【题型】解答题　【知识点】平面几何　【难度】easy
已知：如图, $\triangle ABC$ 中, $AB = 15$, $BC = 14$, $\sin B = \frac{4}{5}$, $AD \perp BC$ 于 $D$。

(1) 求 $AC$ 的长；

(2) 如果点 $E$ 是边 $AC$ 的中点, 求 $\cot \angle EBC$ 大小。

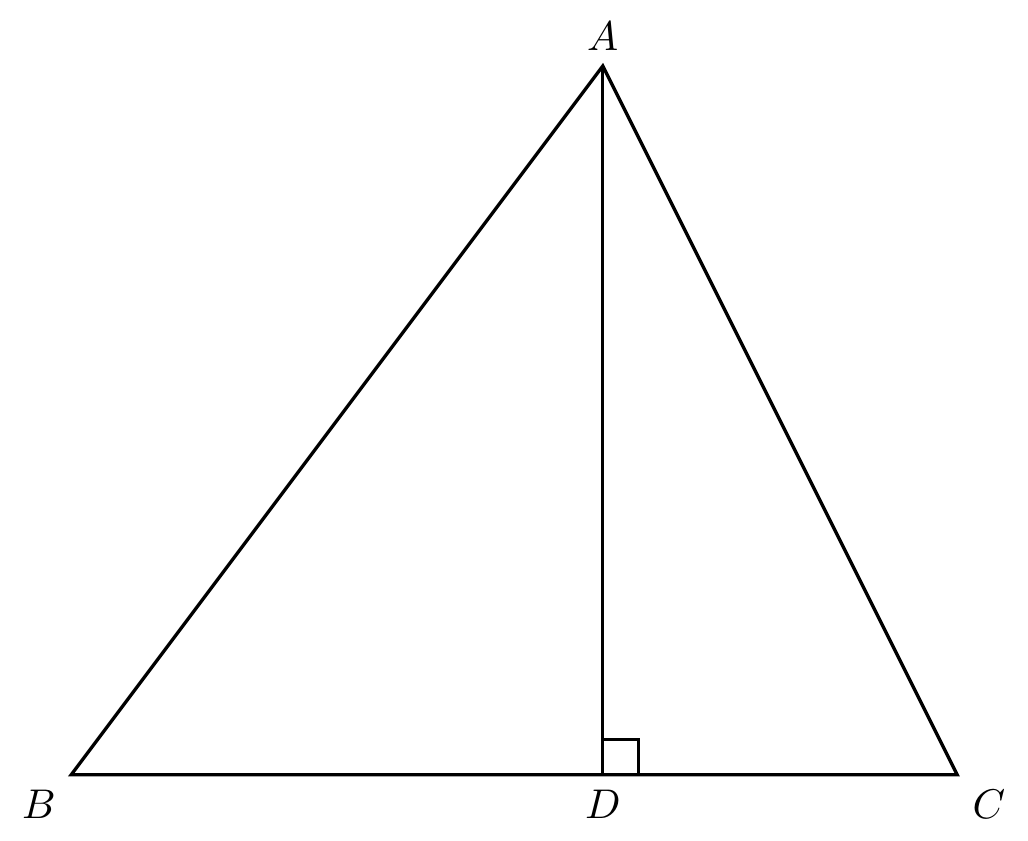
【解答】
解：(1) $\because$ $\sin \angle ABC = \frac{AD}{BA} = \frac{4}{5}$,

$\because$ $AB = 15$,

$\therefore$ $AD = 12$,

$\therefore$ $BD = \sqrt{AB^2 - AD^2} = 9$,

$\therefore$ $CD = BC - BD = 14 - 9 = 5$,

$\therefore$ $AC = \sqrt{AD^2 + CD^2} = 13$；

(2) 过 $E$ 作 $EH \perp CD$ 于 $H$,

$\because$ $AD \perp BC$,

$\therefore$ $EH // AD$,

$\therefore$ $\triangle ADC \sim \triangle EHC$,

$\therefore$ $AE : EC = DH : HC$,

$\because$ 点 $E$ 是边 $AC$ 的中点,

$\therefore$ $AE = EC$,

$\therefore$ $DH = CH = \frac{1}{2} CD = \frac{5}{2}$,

$\therefore$ $EH$ 是 $\triangle ADC$ 的中位线,

$\therefore$ $EH = \frac{1}{2} AD = 6$,

$\therefore$ $BH = BD + DH = \frac{23}{2}$,

$\therefore$ $\cot \angle EBC = \frac{BH}{EH} = \frac{23}{12}$。
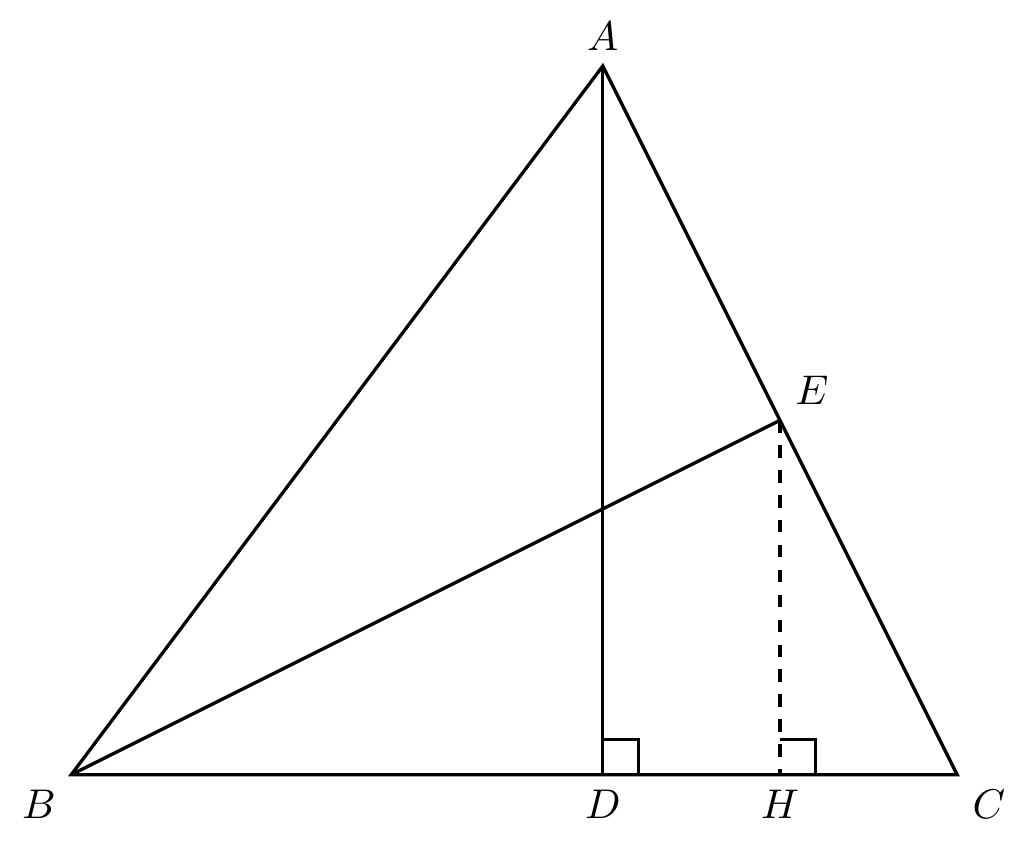